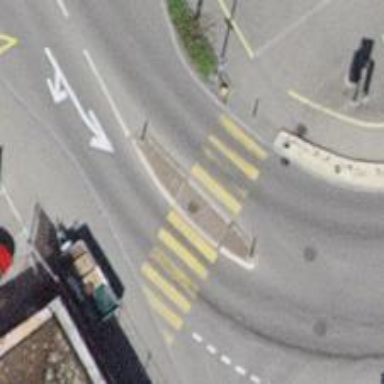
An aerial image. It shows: Uncontrolled zebra crossing with pedestrian island.